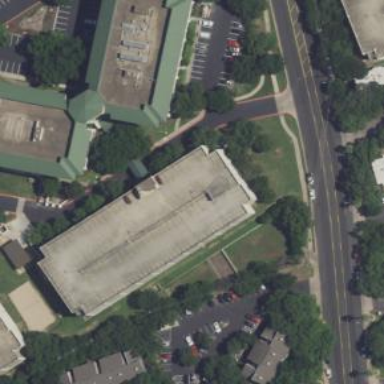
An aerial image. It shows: Office building.